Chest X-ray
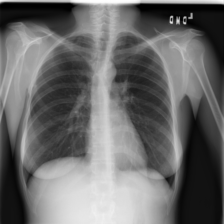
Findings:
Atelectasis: negative
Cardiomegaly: negative
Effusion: negative
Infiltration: positive
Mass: negative
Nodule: negative
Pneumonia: negative
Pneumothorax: negative
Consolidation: negative
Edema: negative
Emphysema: negative
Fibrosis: negative
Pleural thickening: negative
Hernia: negative